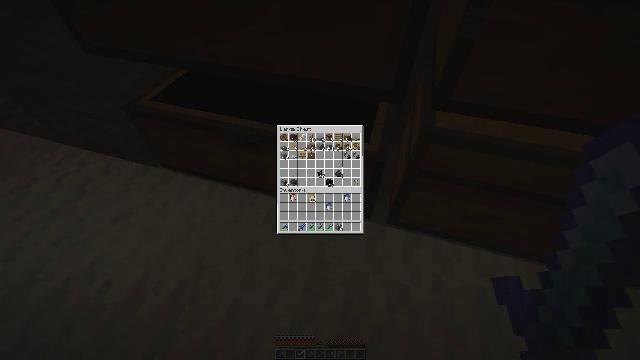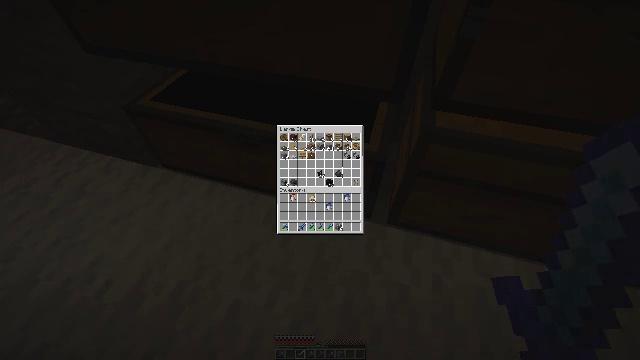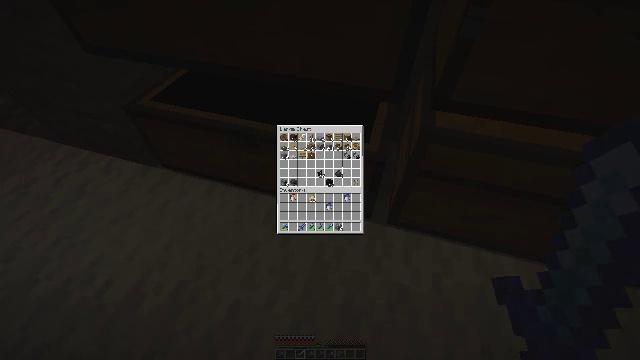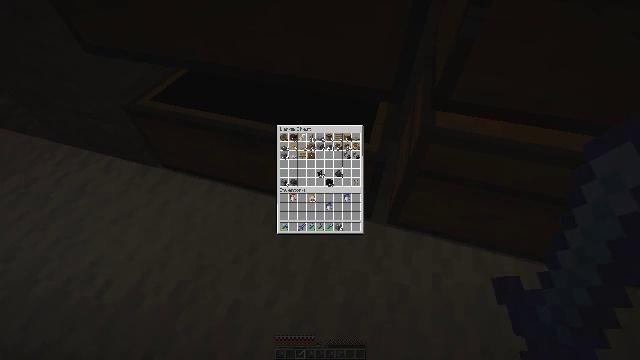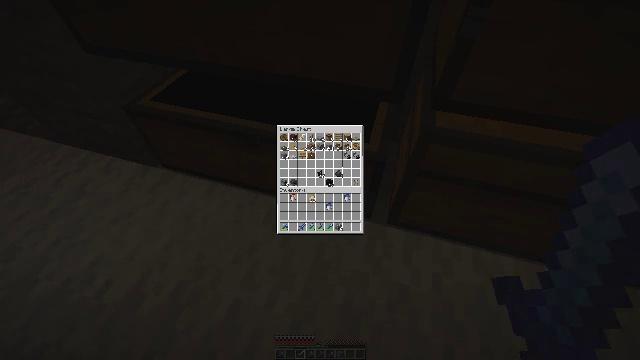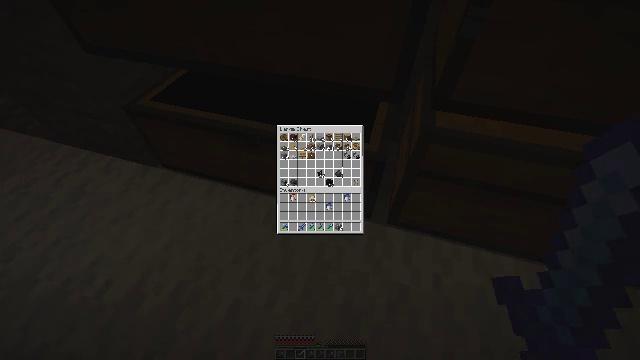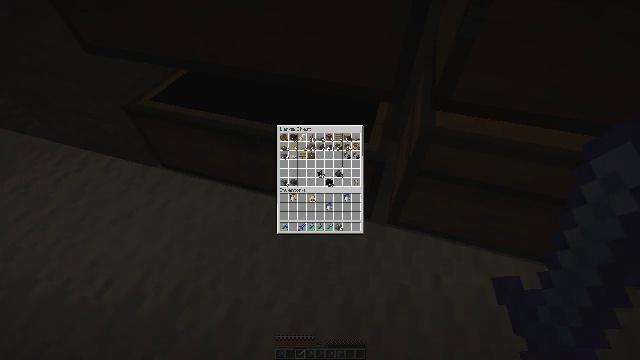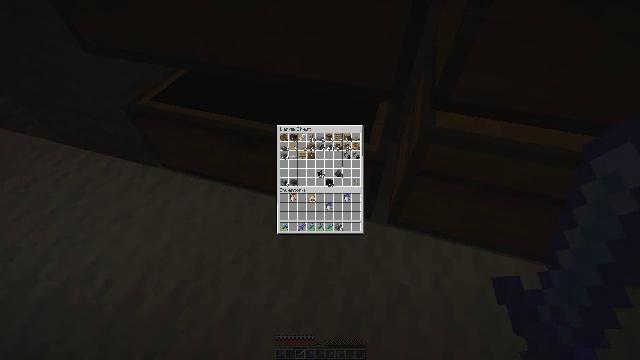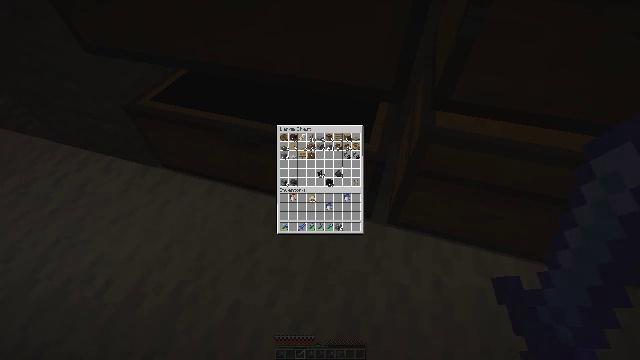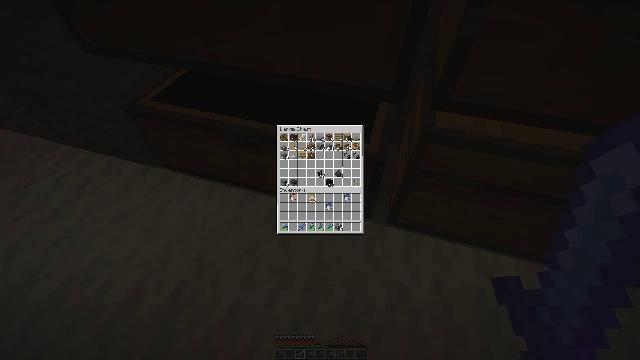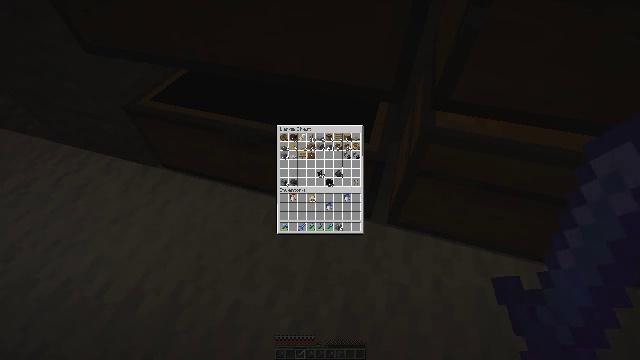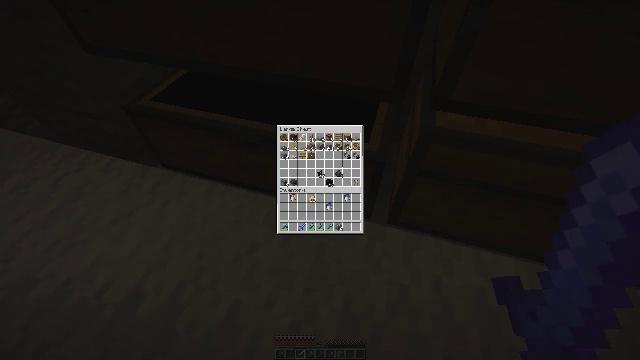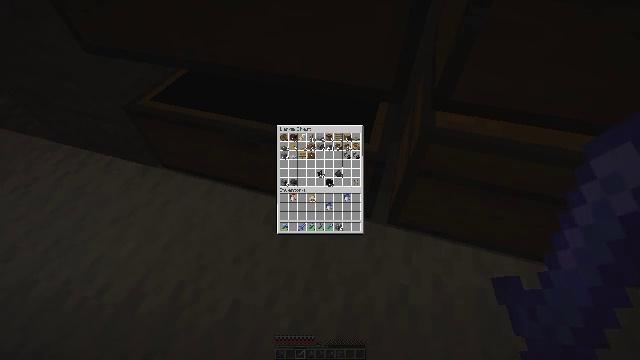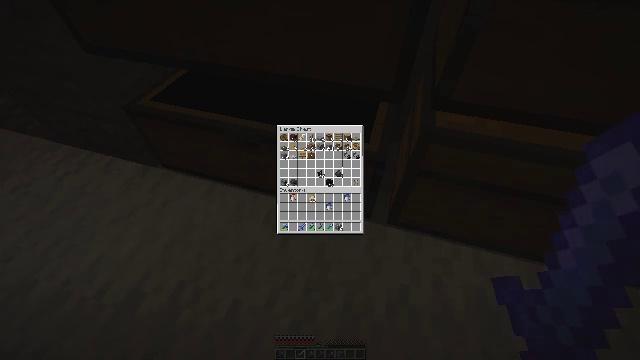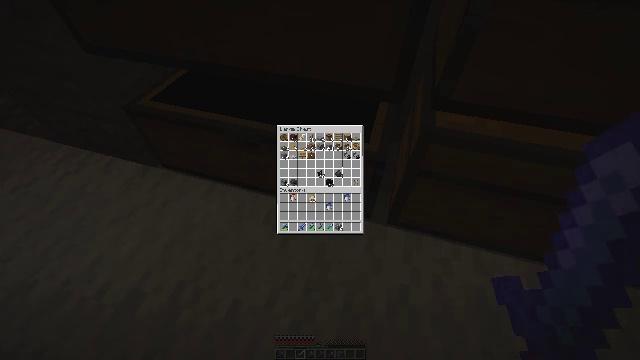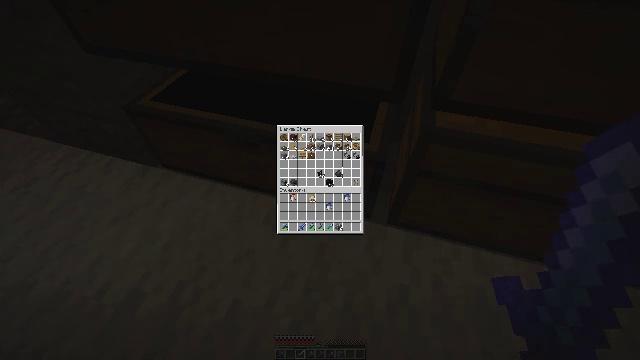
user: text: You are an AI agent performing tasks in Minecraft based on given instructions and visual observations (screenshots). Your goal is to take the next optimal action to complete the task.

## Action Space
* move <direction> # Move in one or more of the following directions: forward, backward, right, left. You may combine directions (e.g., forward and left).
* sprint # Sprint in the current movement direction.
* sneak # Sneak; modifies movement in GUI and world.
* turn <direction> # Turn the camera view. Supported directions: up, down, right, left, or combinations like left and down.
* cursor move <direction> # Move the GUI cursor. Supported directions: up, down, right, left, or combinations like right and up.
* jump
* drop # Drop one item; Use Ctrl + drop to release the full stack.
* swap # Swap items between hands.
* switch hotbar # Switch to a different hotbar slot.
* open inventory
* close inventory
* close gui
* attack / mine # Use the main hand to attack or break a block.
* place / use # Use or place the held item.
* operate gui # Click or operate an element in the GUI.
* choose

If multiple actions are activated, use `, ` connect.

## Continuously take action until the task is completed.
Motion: motion action
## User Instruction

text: Retrieve vines from walls or cliffs.
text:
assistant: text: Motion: no_op
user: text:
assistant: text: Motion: no_op
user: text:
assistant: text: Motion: no_op
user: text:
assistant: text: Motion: no_op
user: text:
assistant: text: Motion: no_op
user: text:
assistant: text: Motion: no_op
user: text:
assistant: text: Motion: no_op
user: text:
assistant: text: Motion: no_op
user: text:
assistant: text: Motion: no_op
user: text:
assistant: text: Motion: no_op
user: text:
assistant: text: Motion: no_op
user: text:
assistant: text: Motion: no_op
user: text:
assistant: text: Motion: no_op
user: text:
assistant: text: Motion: no_op
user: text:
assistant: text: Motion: no_op
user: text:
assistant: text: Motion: no_op
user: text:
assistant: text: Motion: no_op
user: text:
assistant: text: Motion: no_op
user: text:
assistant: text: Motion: no_op
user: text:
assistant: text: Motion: no_op
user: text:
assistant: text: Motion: no_op
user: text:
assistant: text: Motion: no_op
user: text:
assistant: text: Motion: no_op
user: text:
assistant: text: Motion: no_op
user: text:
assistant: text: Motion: no_op
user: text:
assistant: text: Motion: no_op
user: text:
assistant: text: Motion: no_op
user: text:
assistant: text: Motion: no_op
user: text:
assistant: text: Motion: no_op
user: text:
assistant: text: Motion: no_op